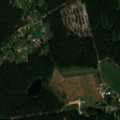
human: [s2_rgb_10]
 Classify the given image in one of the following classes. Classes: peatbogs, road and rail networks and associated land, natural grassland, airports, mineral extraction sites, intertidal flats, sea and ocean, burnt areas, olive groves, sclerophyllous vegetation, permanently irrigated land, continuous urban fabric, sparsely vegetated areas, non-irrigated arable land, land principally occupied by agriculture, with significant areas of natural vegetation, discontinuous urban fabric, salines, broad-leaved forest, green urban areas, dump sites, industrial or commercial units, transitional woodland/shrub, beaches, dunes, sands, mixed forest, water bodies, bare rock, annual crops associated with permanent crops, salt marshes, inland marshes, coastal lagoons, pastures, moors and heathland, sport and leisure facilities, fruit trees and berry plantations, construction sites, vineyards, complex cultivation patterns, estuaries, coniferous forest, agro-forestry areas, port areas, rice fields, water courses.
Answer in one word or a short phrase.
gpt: pastures, complex cultivation patterns, land principally occupied by agriculture, with significant areas of natural vegetation, coniferous forest, mixed forest